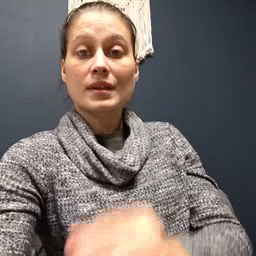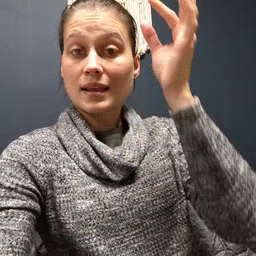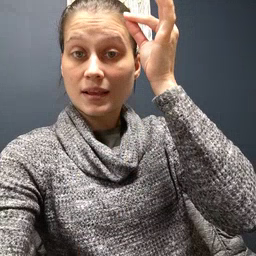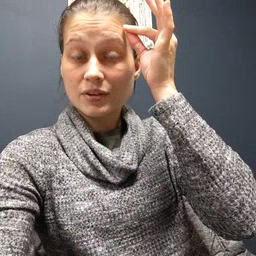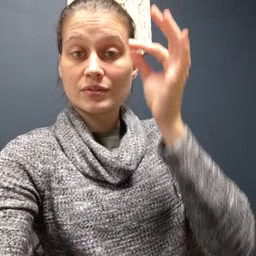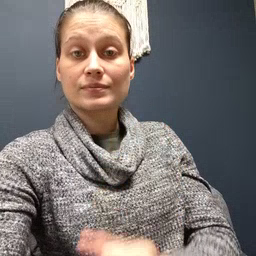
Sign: hair